Aerial crown-view tile of a tropical tree (Barro Colorado Island, Panama), acquired 20241112:
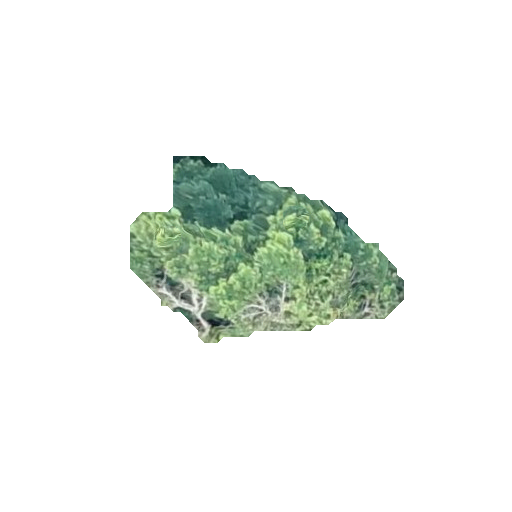
Species: Terminalia oblonga
GBIF accepted scientific name: Terminalia oblonga
Crown area: 50.495 m²